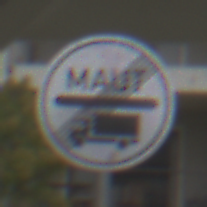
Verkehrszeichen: EndeMautpflicht
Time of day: Midday
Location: Outdoor (Urban)
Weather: Overcast
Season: NotSpecified
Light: Natural